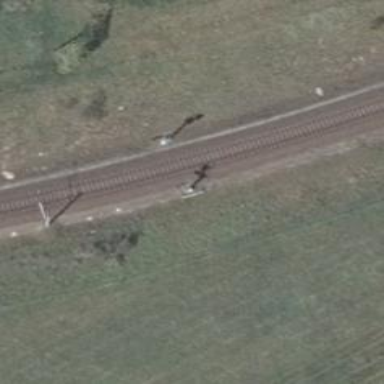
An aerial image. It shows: Railway signal.